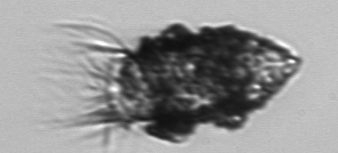
Label: Tintinnopsis